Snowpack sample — Snodgrass Mountain, Crested Butte, Colorado (2/4/25, 12:06 PM MST)
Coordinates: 38.923, -106.968
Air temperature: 35 °F
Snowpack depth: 80 cm
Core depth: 70 cm
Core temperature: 32 °F
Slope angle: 14°, slope face: 78°
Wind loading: low
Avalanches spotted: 0
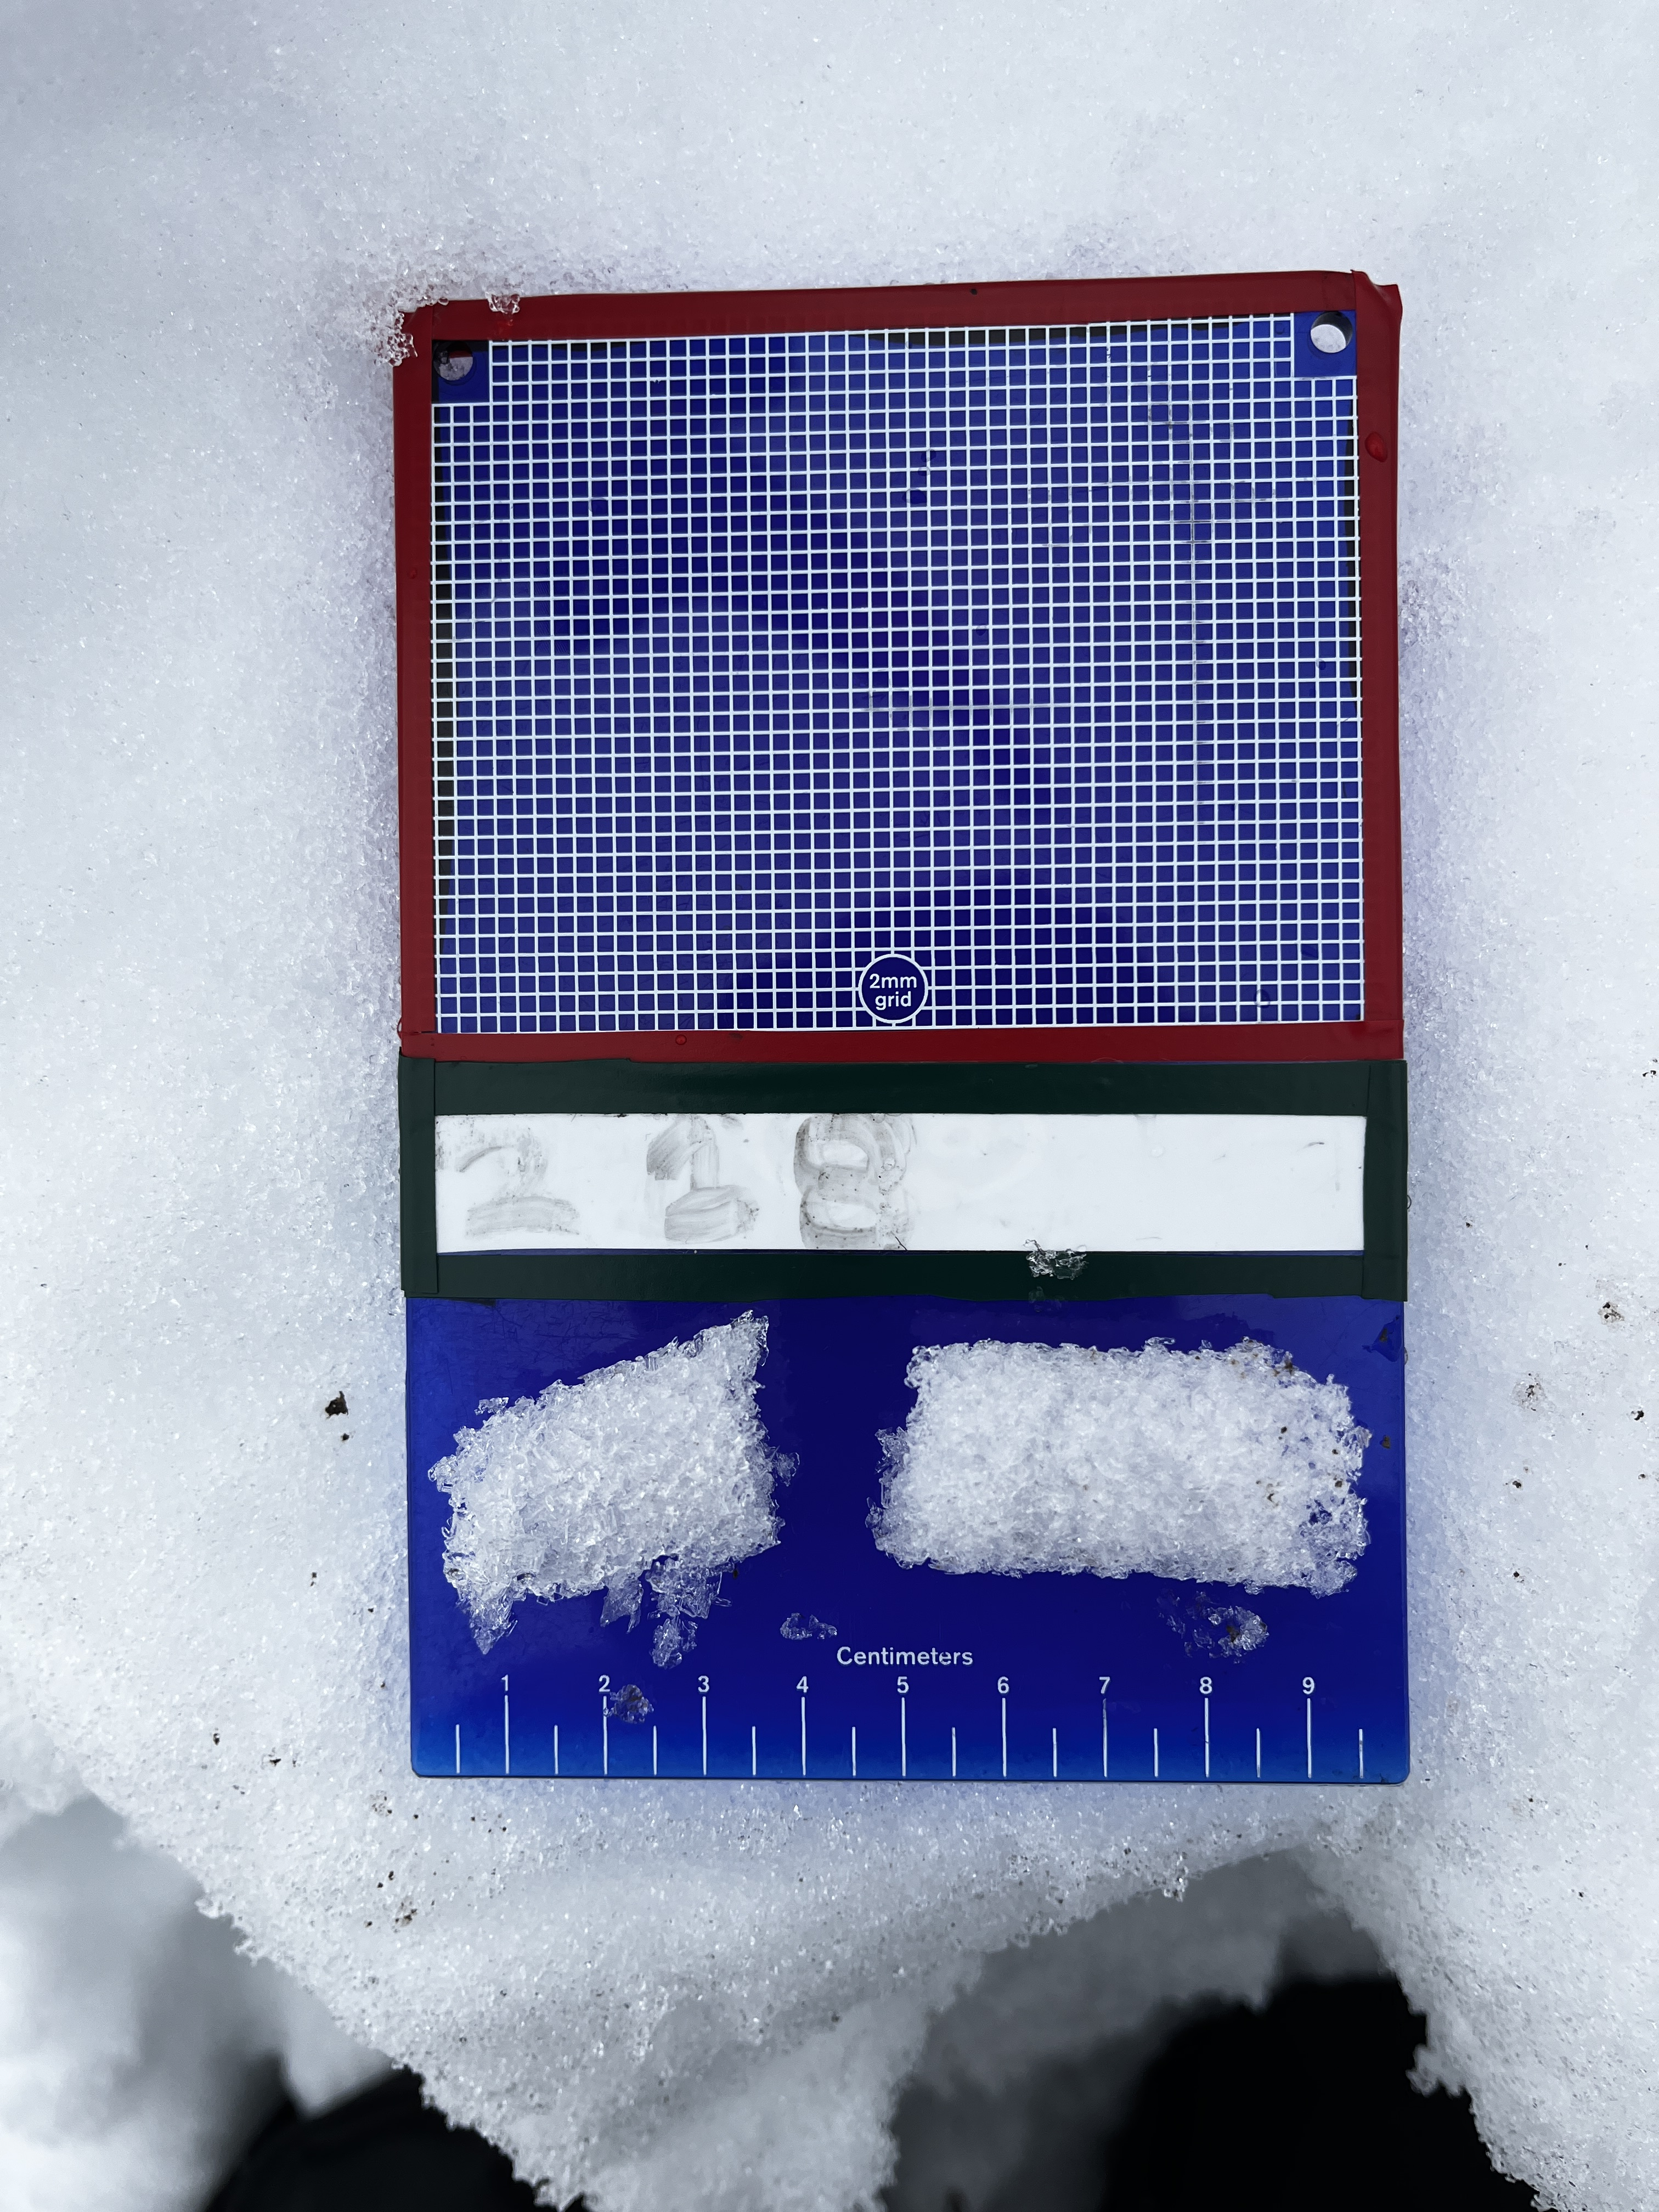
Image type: crystal_card
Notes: No avalanches nearby, unusually warm weather for the last month reported by residents, Collected 25 yards from treeline